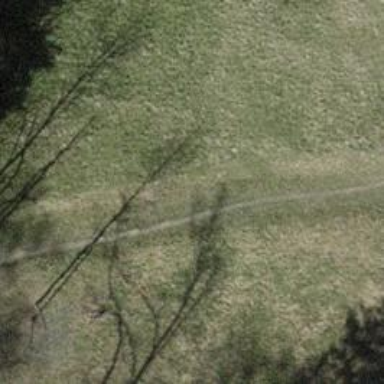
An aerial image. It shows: Ground path.